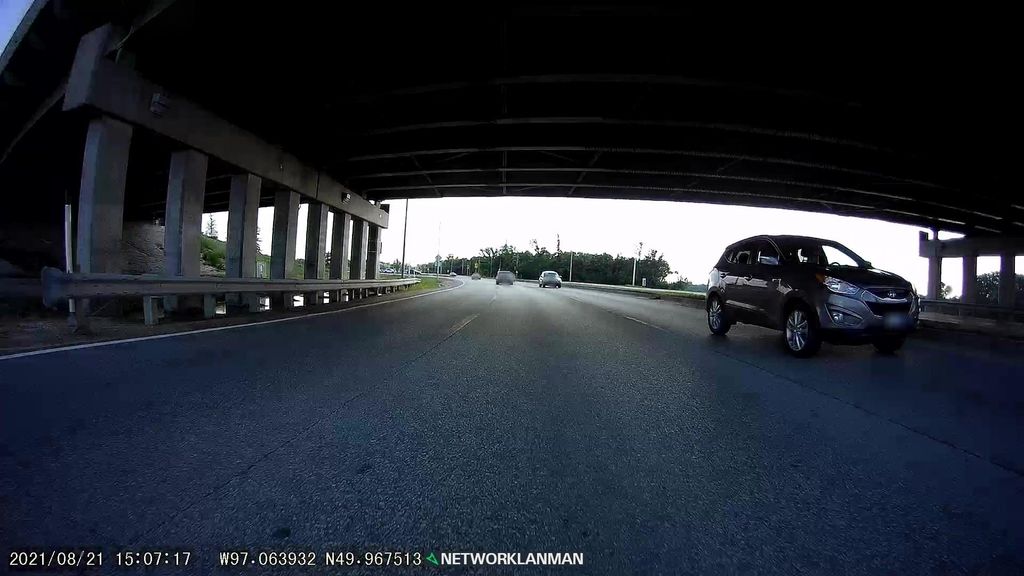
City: winnipeg